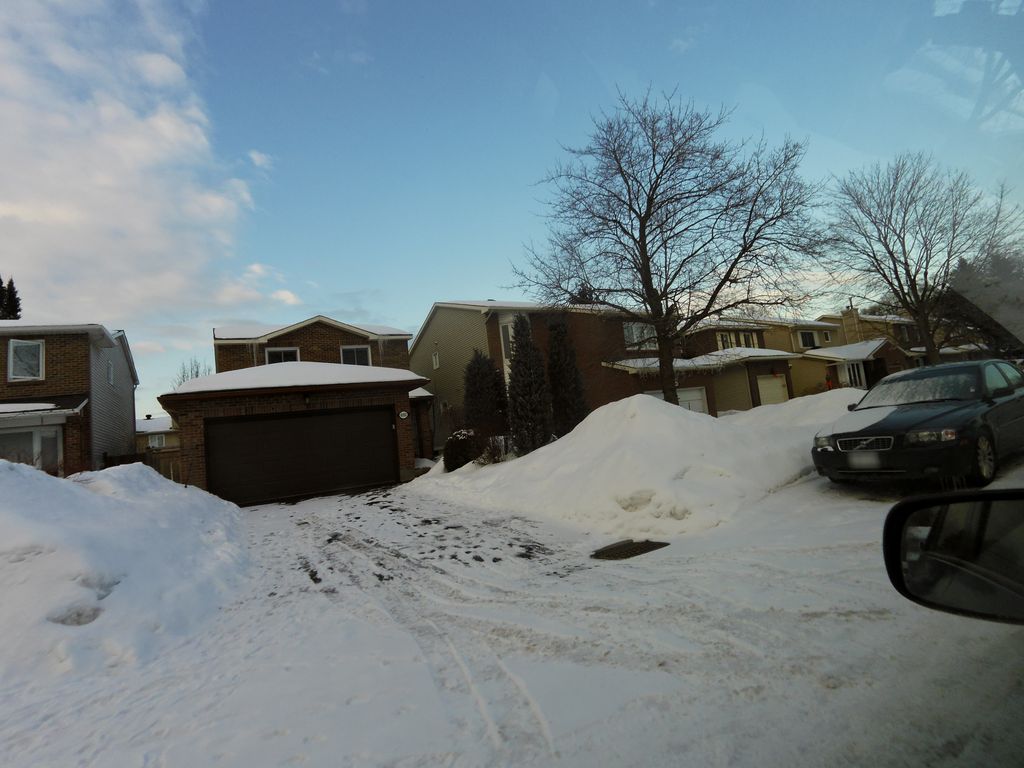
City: ottawa-gatineau